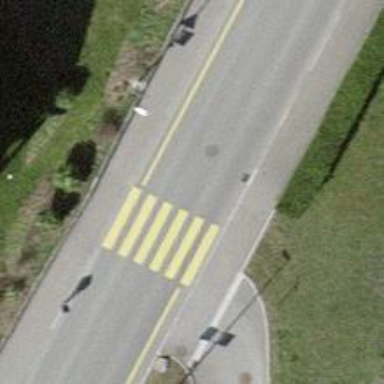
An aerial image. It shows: Marked road crossing with visible markings.